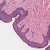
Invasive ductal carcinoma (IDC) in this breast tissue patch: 0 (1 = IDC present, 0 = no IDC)